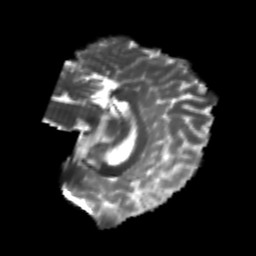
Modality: T2w
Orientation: sagittal
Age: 20
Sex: female
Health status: healthy
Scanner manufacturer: philips
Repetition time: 7.391 s
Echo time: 0.08599 s